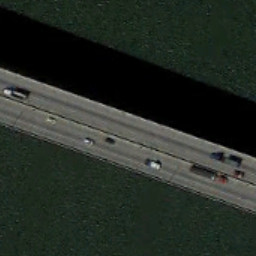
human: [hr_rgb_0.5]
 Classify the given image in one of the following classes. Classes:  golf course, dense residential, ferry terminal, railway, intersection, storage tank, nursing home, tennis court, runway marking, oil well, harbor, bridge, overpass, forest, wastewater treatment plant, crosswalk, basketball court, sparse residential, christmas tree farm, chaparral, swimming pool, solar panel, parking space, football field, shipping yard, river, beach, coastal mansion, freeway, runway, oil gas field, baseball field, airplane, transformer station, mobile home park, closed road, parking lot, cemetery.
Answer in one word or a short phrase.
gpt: bridge